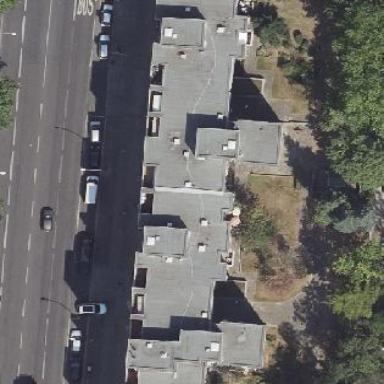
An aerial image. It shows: The image shows part of apartment building.